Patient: sex M, age 64
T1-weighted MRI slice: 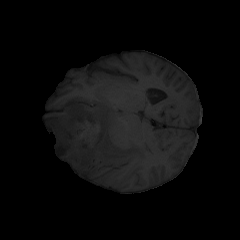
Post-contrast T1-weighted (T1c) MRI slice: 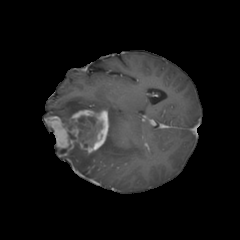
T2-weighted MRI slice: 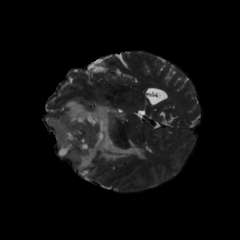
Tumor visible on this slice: yes
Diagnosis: Astrocytoma, IDH-mutant
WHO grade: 3